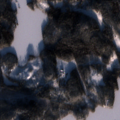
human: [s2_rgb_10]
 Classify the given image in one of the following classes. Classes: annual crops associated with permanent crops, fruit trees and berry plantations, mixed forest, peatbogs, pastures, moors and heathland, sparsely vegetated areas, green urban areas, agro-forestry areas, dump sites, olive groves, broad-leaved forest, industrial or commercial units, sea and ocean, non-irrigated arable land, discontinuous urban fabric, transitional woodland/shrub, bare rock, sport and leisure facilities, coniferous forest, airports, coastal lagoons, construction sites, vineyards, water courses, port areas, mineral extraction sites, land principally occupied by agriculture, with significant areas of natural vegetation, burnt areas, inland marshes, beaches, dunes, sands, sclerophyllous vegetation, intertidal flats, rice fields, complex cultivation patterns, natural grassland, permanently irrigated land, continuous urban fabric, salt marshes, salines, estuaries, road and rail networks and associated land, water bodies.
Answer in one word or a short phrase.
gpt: coniferous forest, mixed forest, water bodies